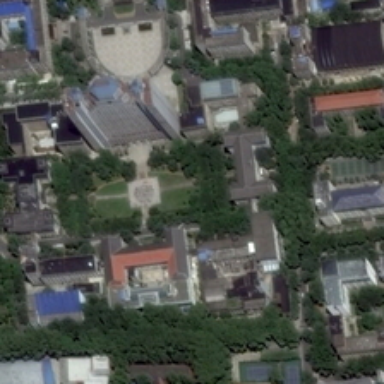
Many buildings and many green trees are in a school .